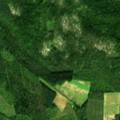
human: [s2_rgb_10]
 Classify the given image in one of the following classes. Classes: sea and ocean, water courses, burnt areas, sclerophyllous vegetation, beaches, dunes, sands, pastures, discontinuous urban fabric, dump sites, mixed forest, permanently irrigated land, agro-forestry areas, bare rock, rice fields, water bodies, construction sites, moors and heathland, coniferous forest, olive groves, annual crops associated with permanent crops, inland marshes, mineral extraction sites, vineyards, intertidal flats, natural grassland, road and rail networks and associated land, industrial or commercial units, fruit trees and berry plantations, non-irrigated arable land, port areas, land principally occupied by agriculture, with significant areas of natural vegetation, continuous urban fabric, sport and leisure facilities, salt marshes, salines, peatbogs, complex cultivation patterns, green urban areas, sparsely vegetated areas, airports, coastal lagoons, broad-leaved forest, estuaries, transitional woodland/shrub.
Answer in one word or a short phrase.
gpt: coniferous forest, mixed forest, transitional woodland/shrub